Field crop: maize
Growth stage: 2
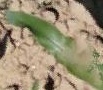
Species: maize